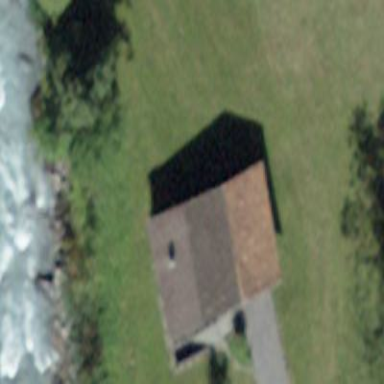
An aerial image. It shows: Cabin.